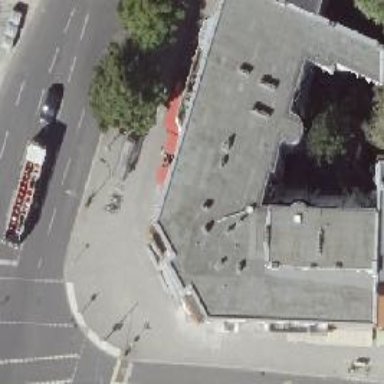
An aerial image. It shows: Cafe.